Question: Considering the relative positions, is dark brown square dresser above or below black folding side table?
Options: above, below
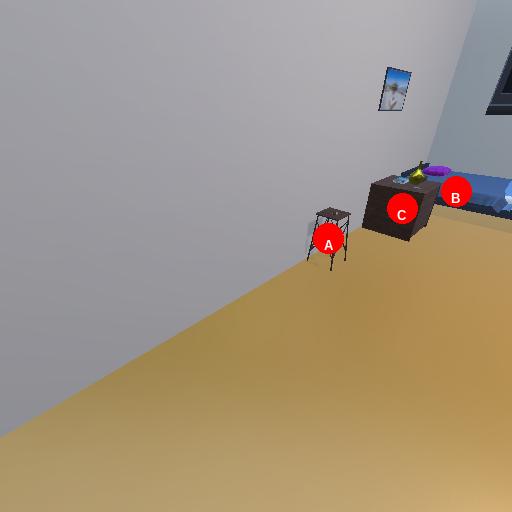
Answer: above